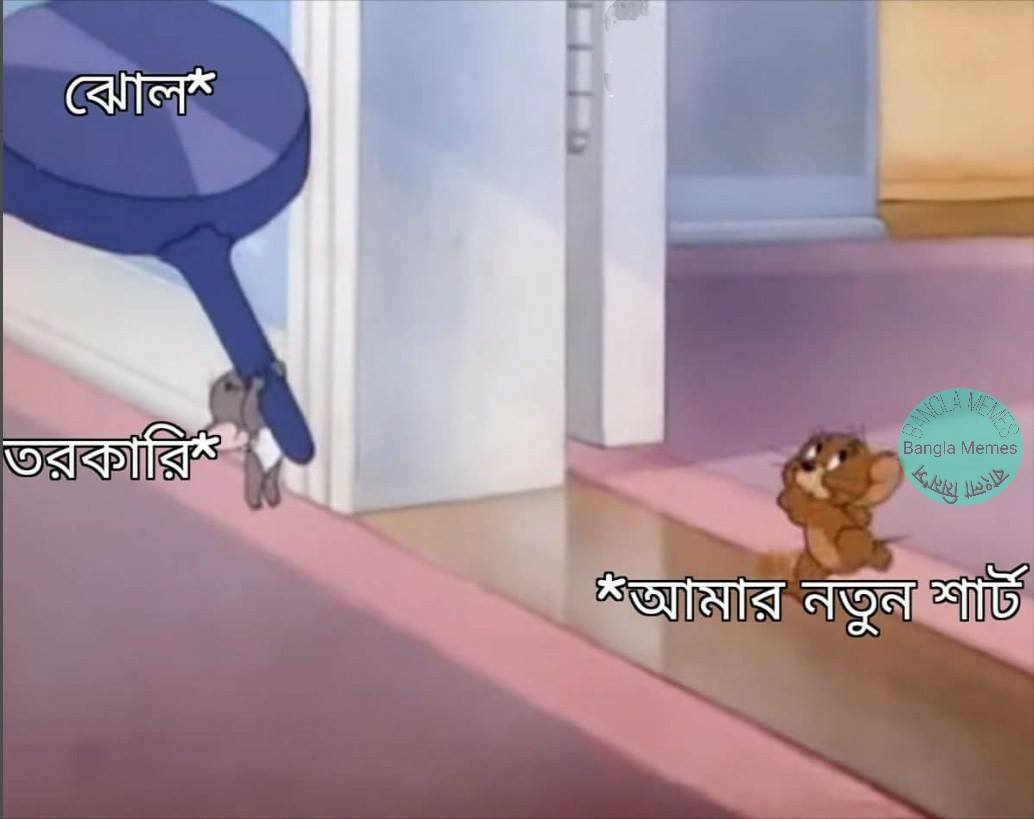
Text: ঝোল* তরকারি* *আমার নতুন শার্ট
Label: Non Hate